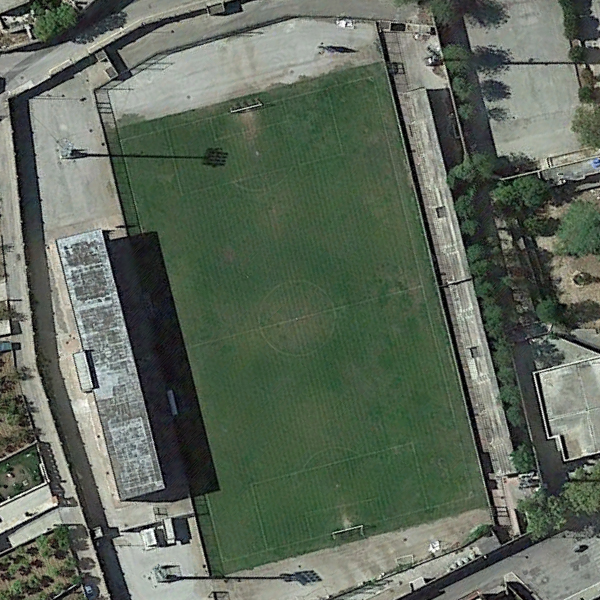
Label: Playground